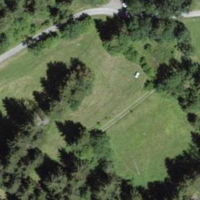
EUNIS habitat code: 24
Species observed at this site:
Graphosoma italicum